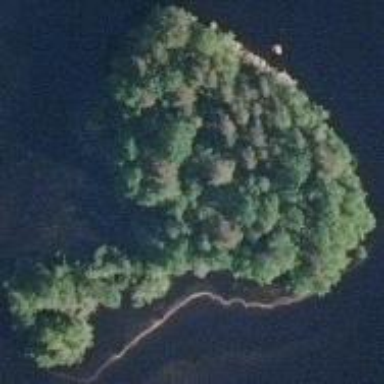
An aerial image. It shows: Islet.